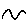
Label: zigzag